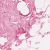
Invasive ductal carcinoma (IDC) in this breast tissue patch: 0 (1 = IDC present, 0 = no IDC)